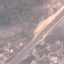
Land use / land cover class: Highway